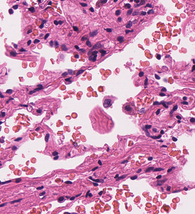
Tumor epithelial tissue: no
Tumor-associated stroma tissue: no
Normal tissue: yes